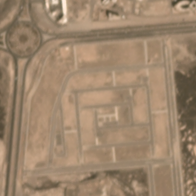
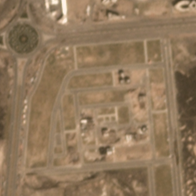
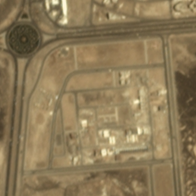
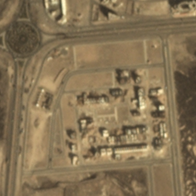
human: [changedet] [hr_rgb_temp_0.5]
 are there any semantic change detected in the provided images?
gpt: several new houses and parking lot appeared in the middle of the scene .

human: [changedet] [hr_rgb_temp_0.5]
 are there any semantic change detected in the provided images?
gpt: Several new buildings appeared on the original bareland .

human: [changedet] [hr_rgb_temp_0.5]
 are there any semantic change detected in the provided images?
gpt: many new houses replaced the original bareland .

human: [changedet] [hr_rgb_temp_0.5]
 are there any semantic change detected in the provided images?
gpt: Many new buildings and a parking lot are built in the middle of the scene .

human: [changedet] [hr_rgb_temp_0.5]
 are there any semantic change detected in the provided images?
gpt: many detached houses in the middle replaced the original bareland .